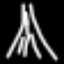
Label: The Eiffel Tower